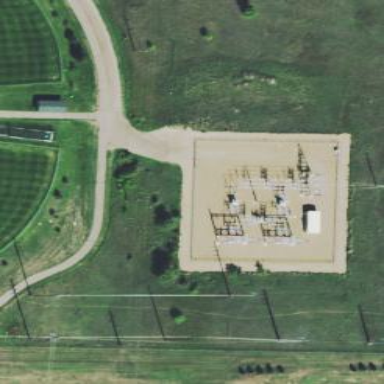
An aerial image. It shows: Substation surrounded by fence.